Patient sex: F
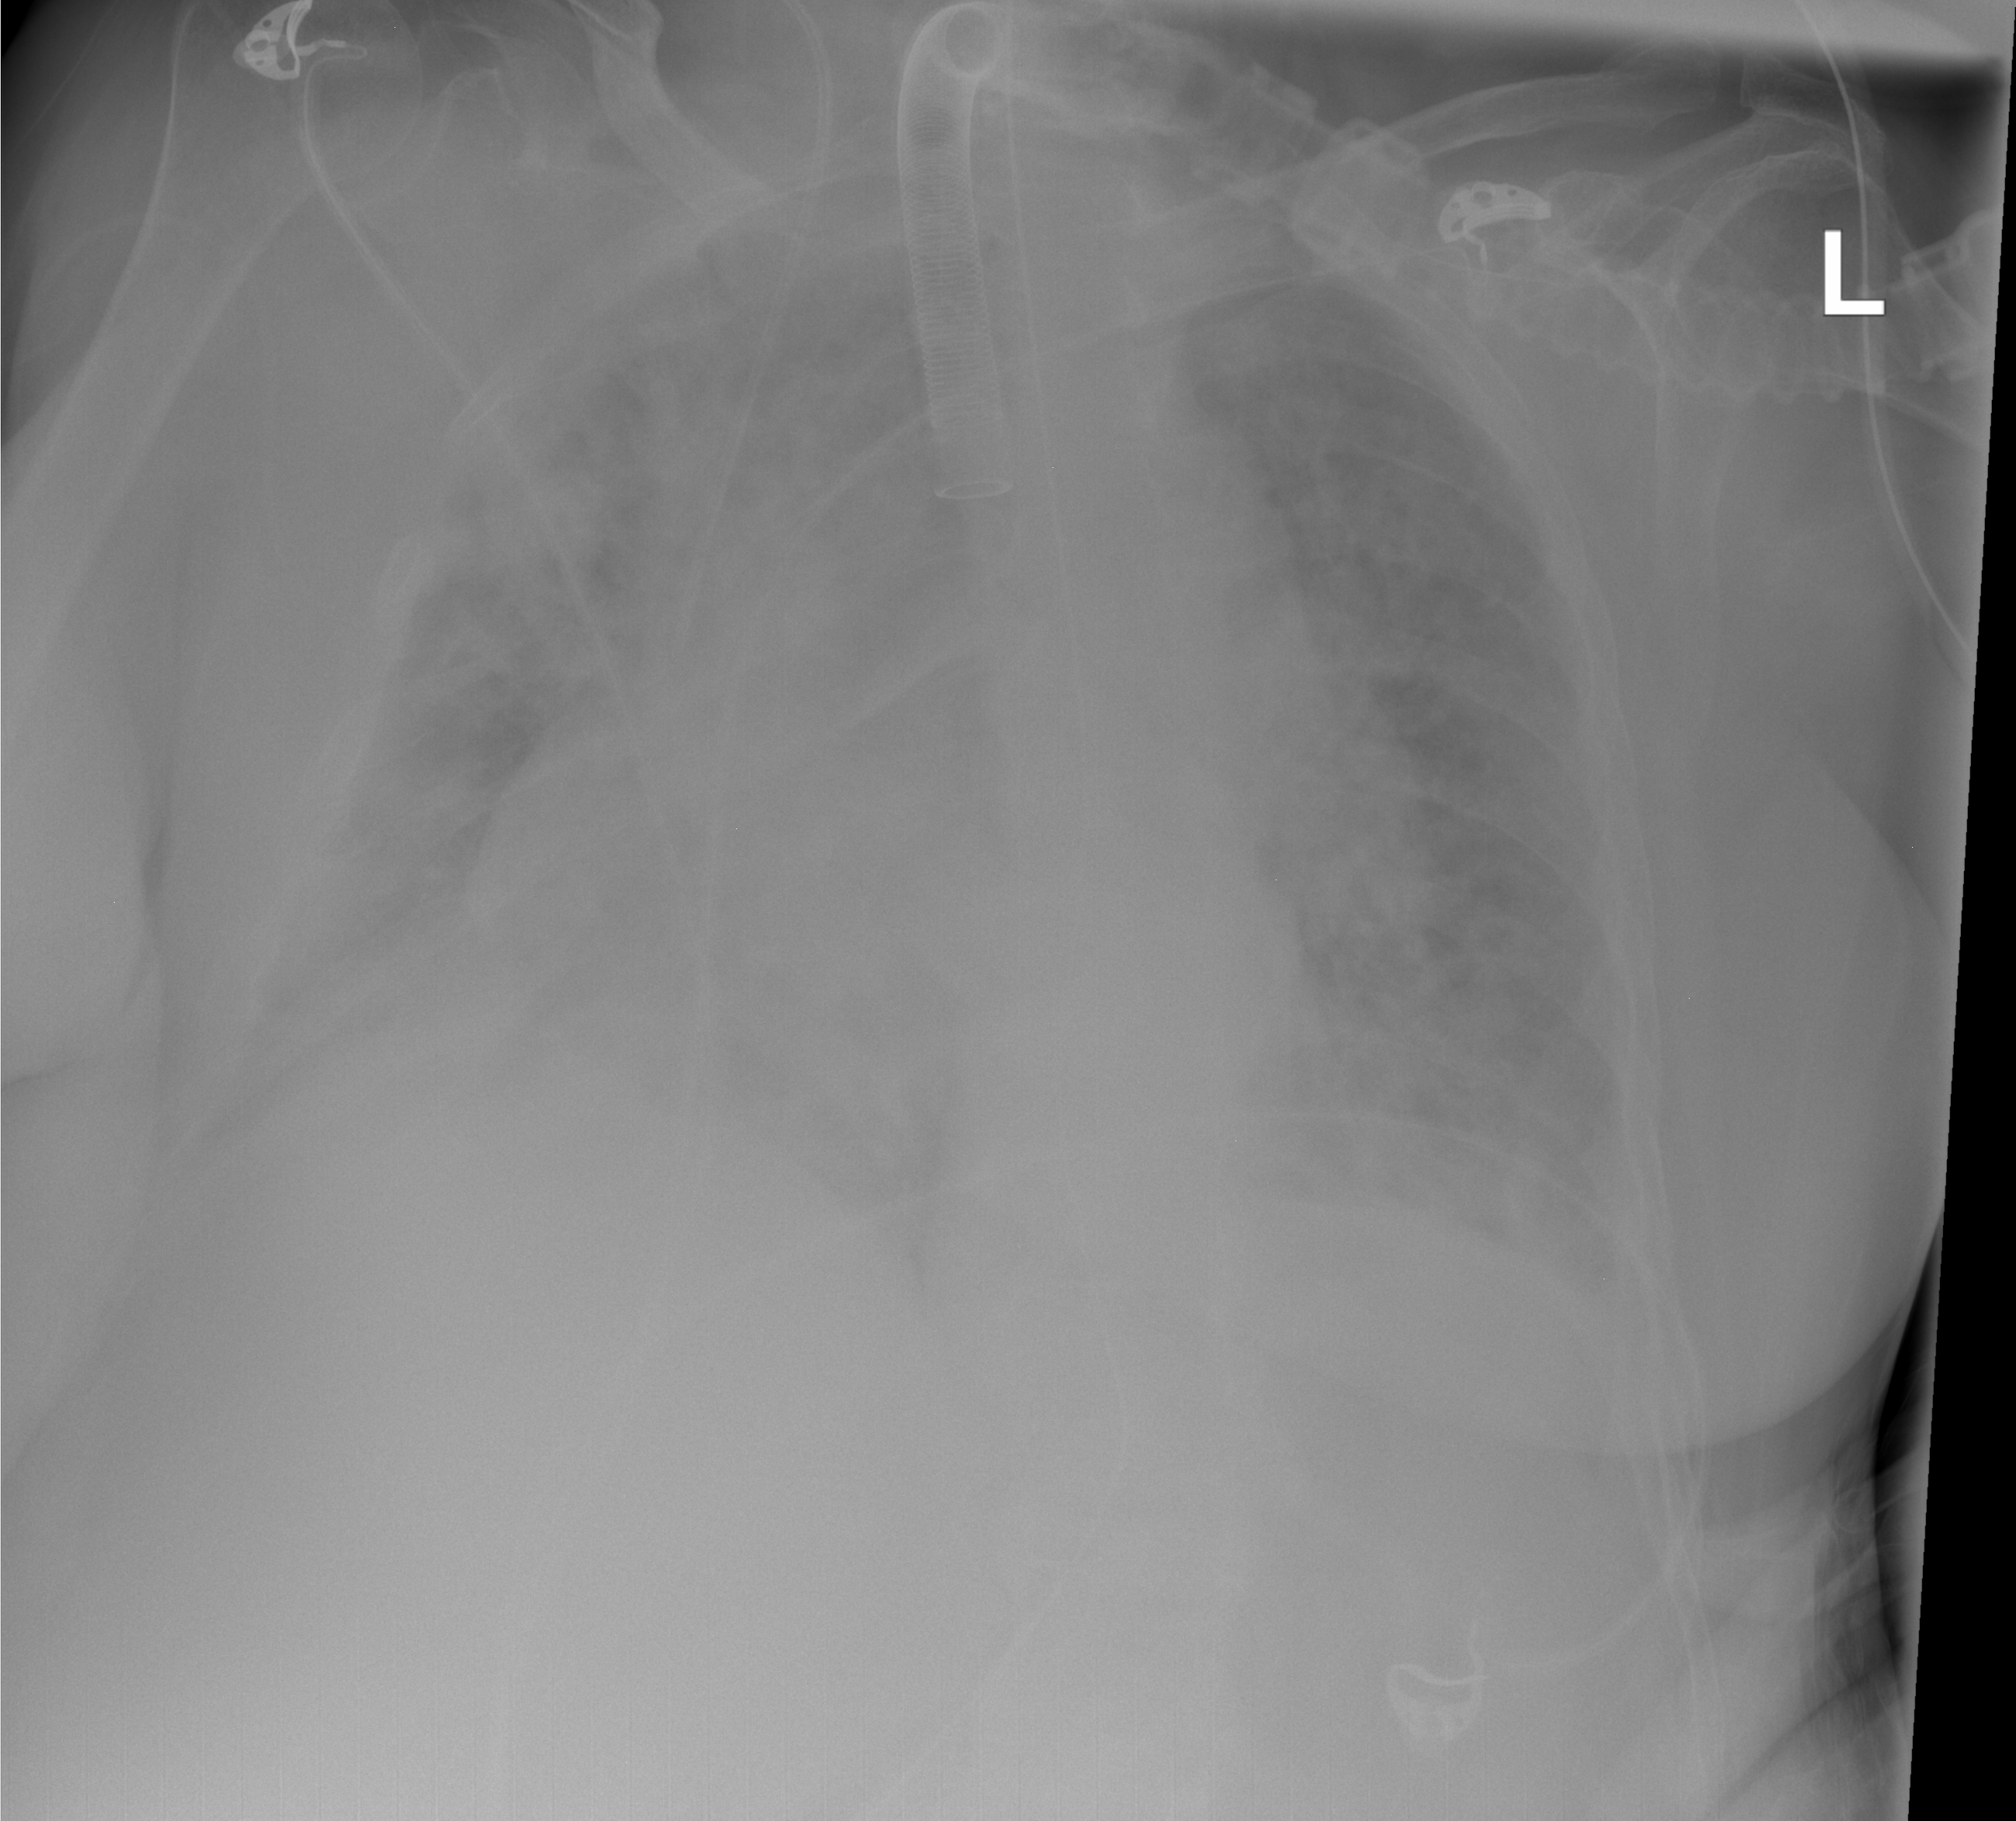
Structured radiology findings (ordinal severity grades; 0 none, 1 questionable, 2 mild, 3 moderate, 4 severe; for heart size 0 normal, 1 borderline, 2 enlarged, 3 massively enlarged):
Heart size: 2
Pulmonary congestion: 3
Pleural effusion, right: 2
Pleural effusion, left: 2
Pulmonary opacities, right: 4
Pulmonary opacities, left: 3
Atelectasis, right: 4
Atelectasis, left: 4